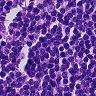
Metastatic tissue present: no